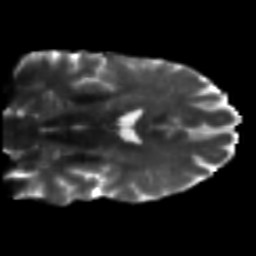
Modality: T2w
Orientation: coronal
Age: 46
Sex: male
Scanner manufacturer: siemens
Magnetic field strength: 3 T
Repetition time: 5 s
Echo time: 0.108 s